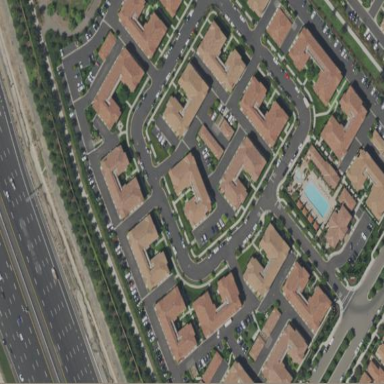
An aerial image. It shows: Residential area with apartments.